Interaction volume radius: 5 \u00c5
Interaction volume height: 20 \u00c5
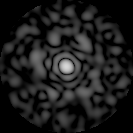
Disorder parameter: 0.8467